Question: I created a new android project from source and when I clicked finish I ended up having 204 errors and I believe each one is describing a problem with the methods.
Also, when I try to add it as a library it doesn't show up.
So what did I do wrong?
EDIT:
---
Thanks to CommonsWare I no longer get the errors but I am still unable to add the library.

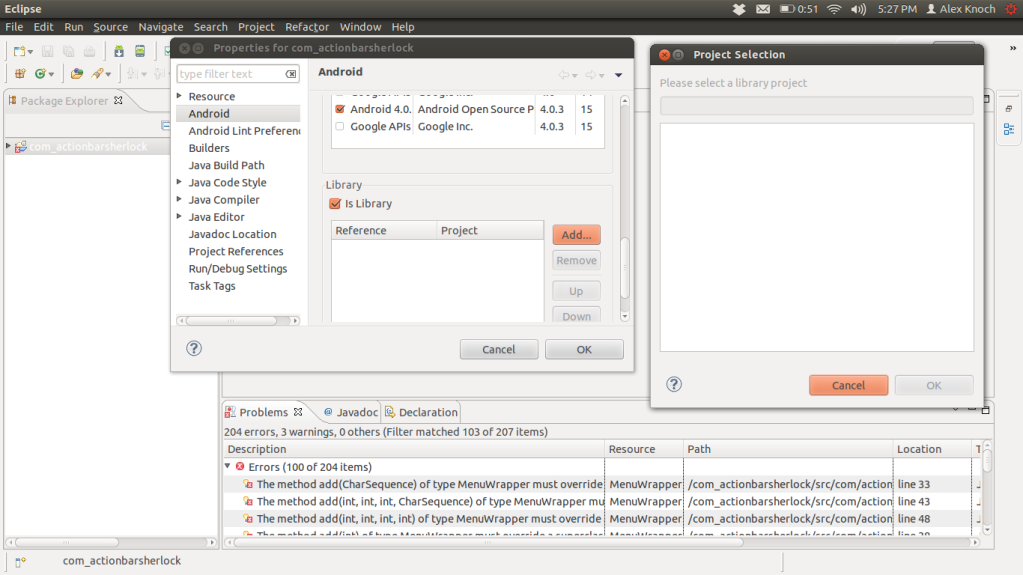
Answer: Your compiler compliance is probably set to Java 1.5. I strongly recommend switching to Java 1.6 in general, and you definitely need it for ActionBarSherlock. In Java 1.5, you could not '@Override' a method defined on an interface -- in Java 1.6 you can.
For this individual project, go to Project > Properties > Java Compiler and adjust the "Compiler Compliance Level".